Interaction volume radius: 5 \u00c5
Interaction volume height: 15 \u00c5
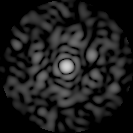
Disorder parameter: 0.7973